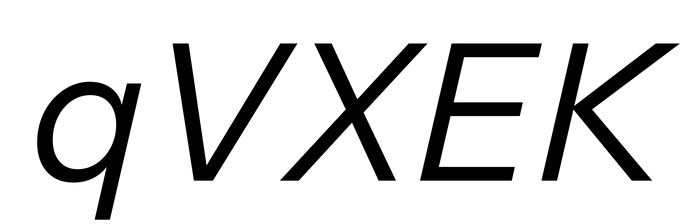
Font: InstrumentSans-Italic_Italic